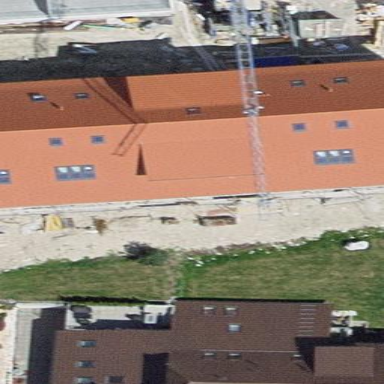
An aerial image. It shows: Apartment building with gabled roof made of roof tiles.